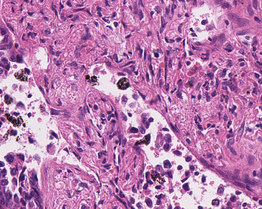
Tumor epithelial tissue: yes
Tumor-associated stroma tissue: yes
Normal tissue: no